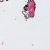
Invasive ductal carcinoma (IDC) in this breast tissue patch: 0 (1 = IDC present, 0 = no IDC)